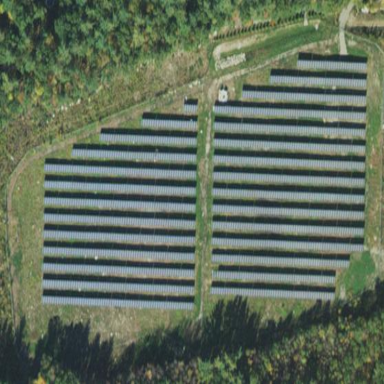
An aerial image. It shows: Solar power plant with photovoltaic panels generating electricity. The plant is enclosed by fence.